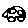
Label: car